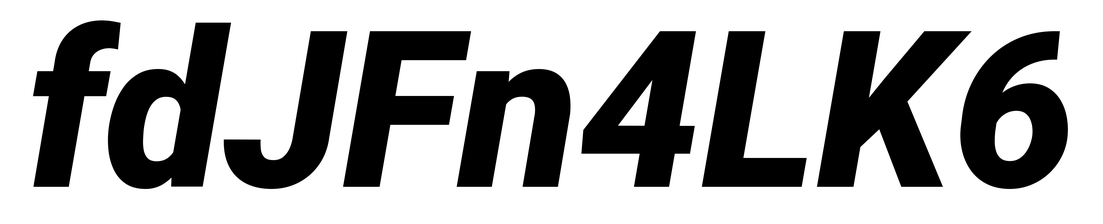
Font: Roboto-Italic_Black_Italic